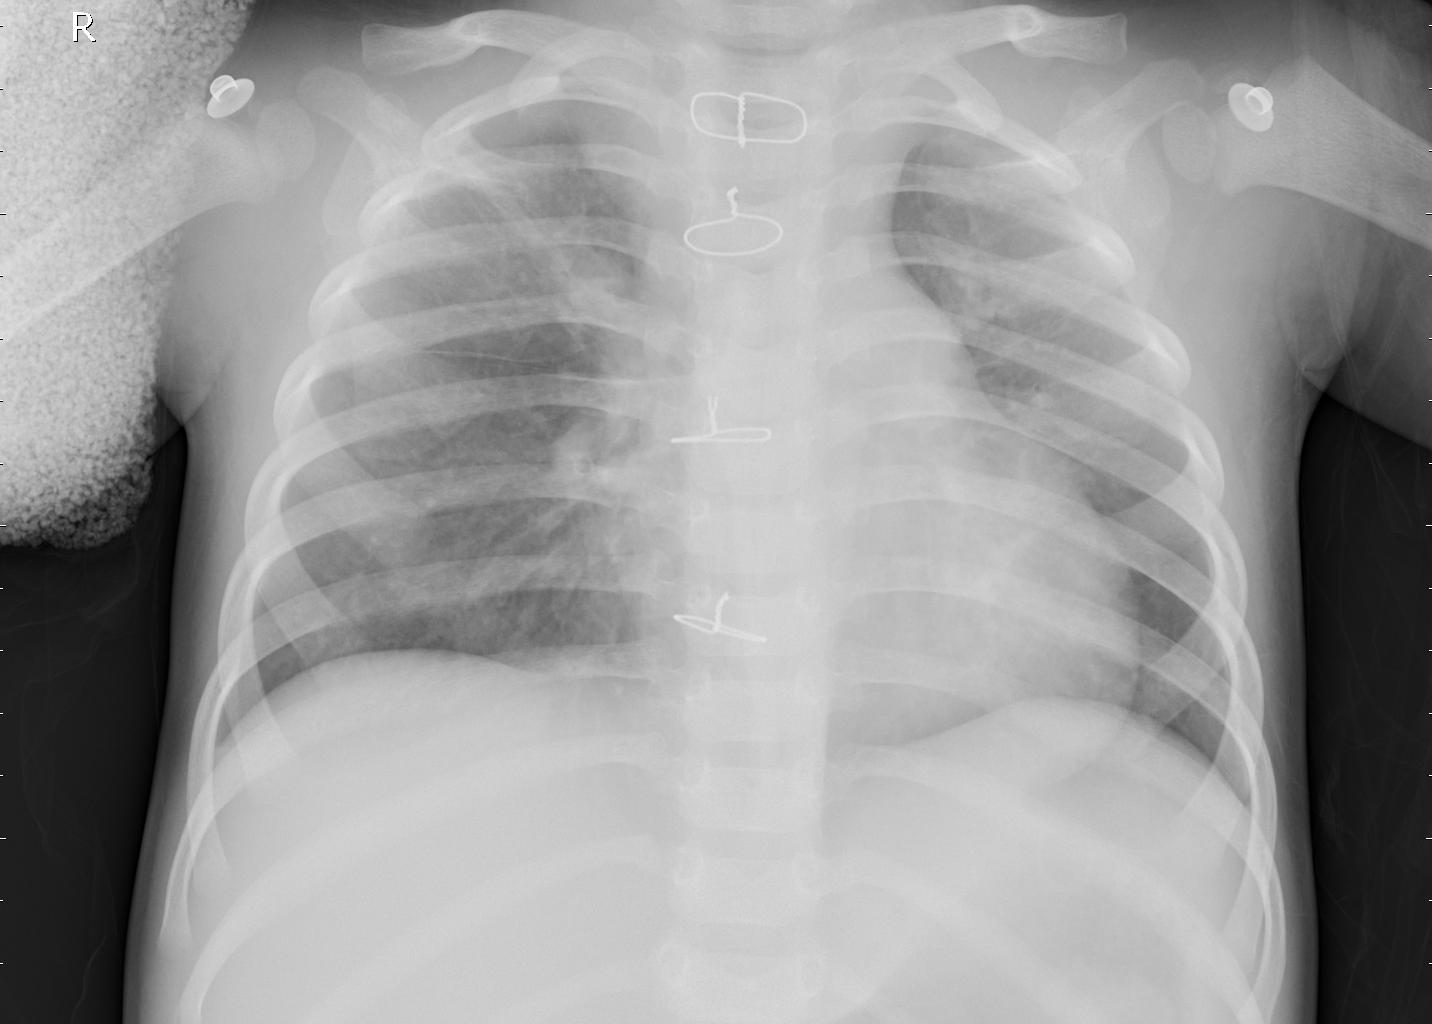
Diagnosis: PNEUMONIA